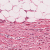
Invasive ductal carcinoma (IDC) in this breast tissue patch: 1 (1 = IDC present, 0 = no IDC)